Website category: sports
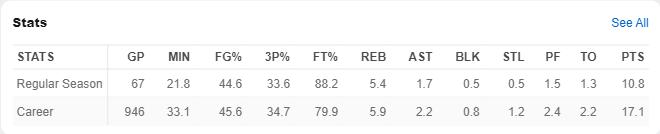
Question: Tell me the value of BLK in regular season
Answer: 0.5

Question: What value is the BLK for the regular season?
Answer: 0.5

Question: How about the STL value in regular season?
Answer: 0.5

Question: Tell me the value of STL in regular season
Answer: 0.5

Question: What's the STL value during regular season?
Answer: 0.5

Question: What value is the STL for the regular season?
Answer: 0.5

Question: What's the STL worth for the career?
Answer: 1.2

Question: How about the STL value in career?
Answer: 1.2

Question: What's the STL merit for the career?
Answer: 1.2

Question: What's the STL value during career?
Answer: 1.2

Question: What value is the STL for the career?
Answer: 1.2

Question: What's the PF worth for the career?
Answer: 2.4

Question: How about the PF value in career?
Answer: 2.4

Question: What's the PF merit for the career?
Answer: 2.4

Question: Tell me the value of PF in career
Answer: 2.4

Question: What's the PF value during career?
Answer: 2.4

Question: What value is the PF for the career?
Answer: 2.4

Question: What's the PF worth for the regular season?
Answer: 1.5

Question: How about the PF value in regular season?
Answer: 1.5

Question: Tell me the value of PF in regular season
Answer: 1.5

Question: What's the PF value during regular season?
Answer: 1.5

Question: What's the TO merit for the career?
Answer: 2.2

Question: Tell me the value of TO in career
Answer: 2.2

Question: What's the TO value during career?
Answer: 2.2

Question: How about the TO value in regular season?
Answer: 1.3

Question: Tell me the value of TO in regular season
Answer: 1.3

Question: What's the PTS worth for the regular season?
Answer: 10.8

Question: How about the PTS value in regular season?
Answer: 10.8

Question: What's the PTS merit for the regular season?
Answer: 10.8

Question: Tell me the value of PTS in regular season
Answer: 10.8

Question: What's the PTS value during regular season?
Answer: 10.8

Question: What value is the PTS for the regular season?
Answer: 10.8

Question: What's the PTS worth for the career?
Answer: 17.1

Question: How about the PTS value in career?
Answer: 17.1

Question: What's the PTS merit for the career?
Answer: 17.1

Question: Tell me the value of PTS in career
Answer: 17.1

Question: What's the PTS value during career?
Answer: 17.1

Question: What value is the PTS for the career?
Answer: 17.1